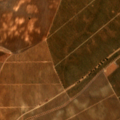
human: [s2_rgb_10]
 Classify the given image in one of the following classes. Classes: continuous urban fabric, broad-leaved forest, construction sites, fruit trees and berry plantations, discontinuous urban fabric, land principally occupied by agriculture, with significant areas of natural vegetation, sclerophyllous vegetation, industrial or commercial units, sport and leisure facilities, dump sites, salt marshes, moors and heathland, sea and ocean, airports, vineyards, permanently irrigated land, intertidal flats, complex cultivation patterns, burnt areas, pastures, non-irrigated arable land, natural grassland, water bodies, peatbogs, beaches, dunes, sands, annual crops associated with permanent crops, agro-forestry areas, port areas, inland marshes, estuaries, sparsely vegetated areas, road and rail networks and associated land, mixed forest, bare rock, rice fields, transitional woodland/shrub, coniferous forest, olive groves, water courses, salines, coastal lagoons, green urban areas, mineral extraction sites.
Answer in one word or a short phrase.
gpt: non-irrigated arable land, olive groves